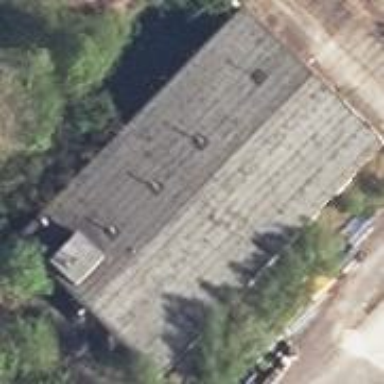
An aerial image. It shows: Building with gabled roof oriented along and colored grey.